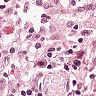
Metastatic tissue present: no